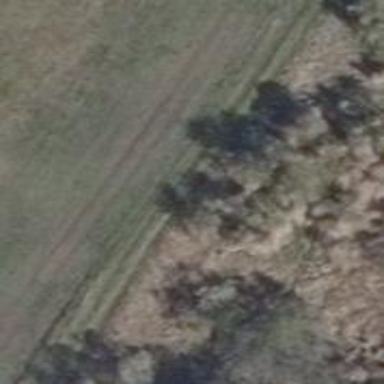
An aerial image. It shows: Track with grade5 tracktype.